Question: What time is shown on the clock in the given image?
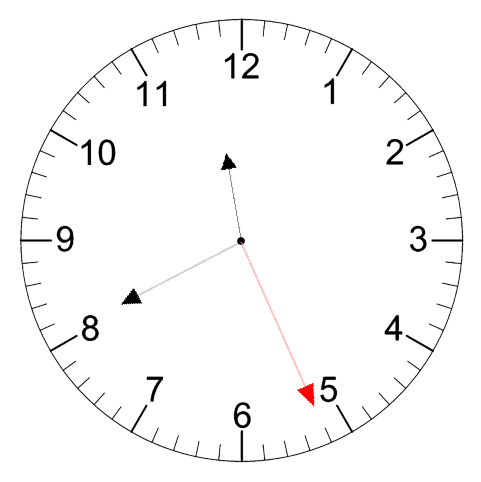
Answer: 11:40:26